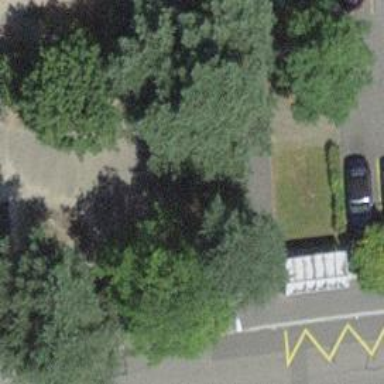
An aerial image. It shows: Concrete footway.